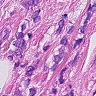
Metastatic tissue present: yes